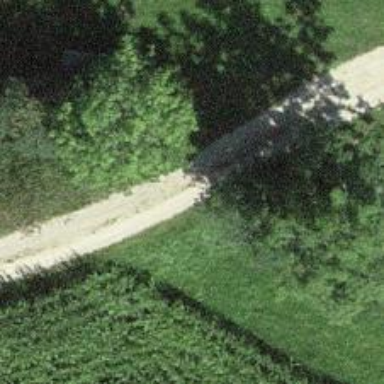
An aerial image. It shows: Track road with bridge.